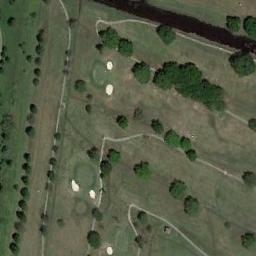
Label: golf_course